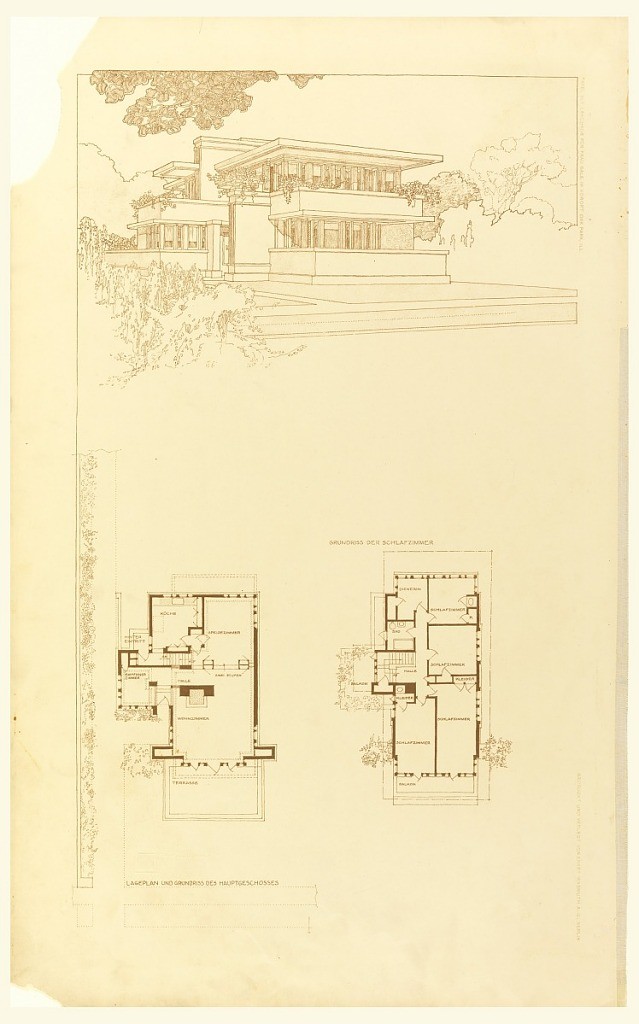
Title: Perspective and Plan for Gale House, Oak Park, IL
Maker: Frank Lloyd Wright, American, 1867–1959
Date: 1910
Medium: Lithograph on paper
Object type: Print
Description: Perspective view of house at top, plus two plan views at left and right, below.